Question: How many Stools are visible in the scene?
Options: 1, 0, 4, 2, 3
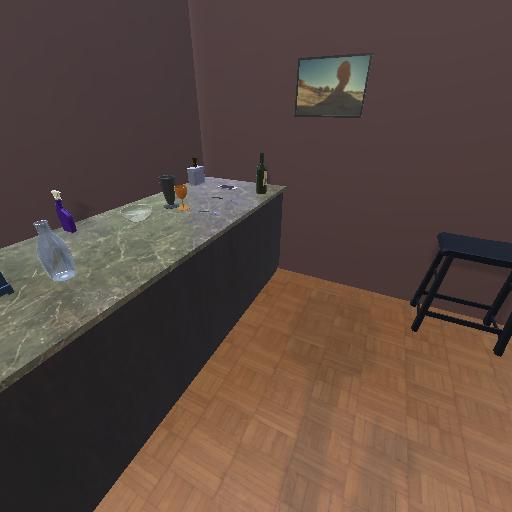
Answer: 1